Field crop: maize
Growth stage: 2
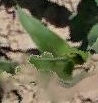
Species: maize